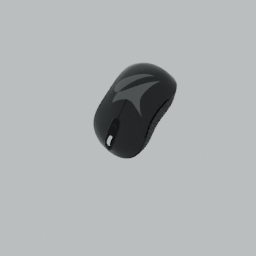
Label: electronics